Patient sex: F
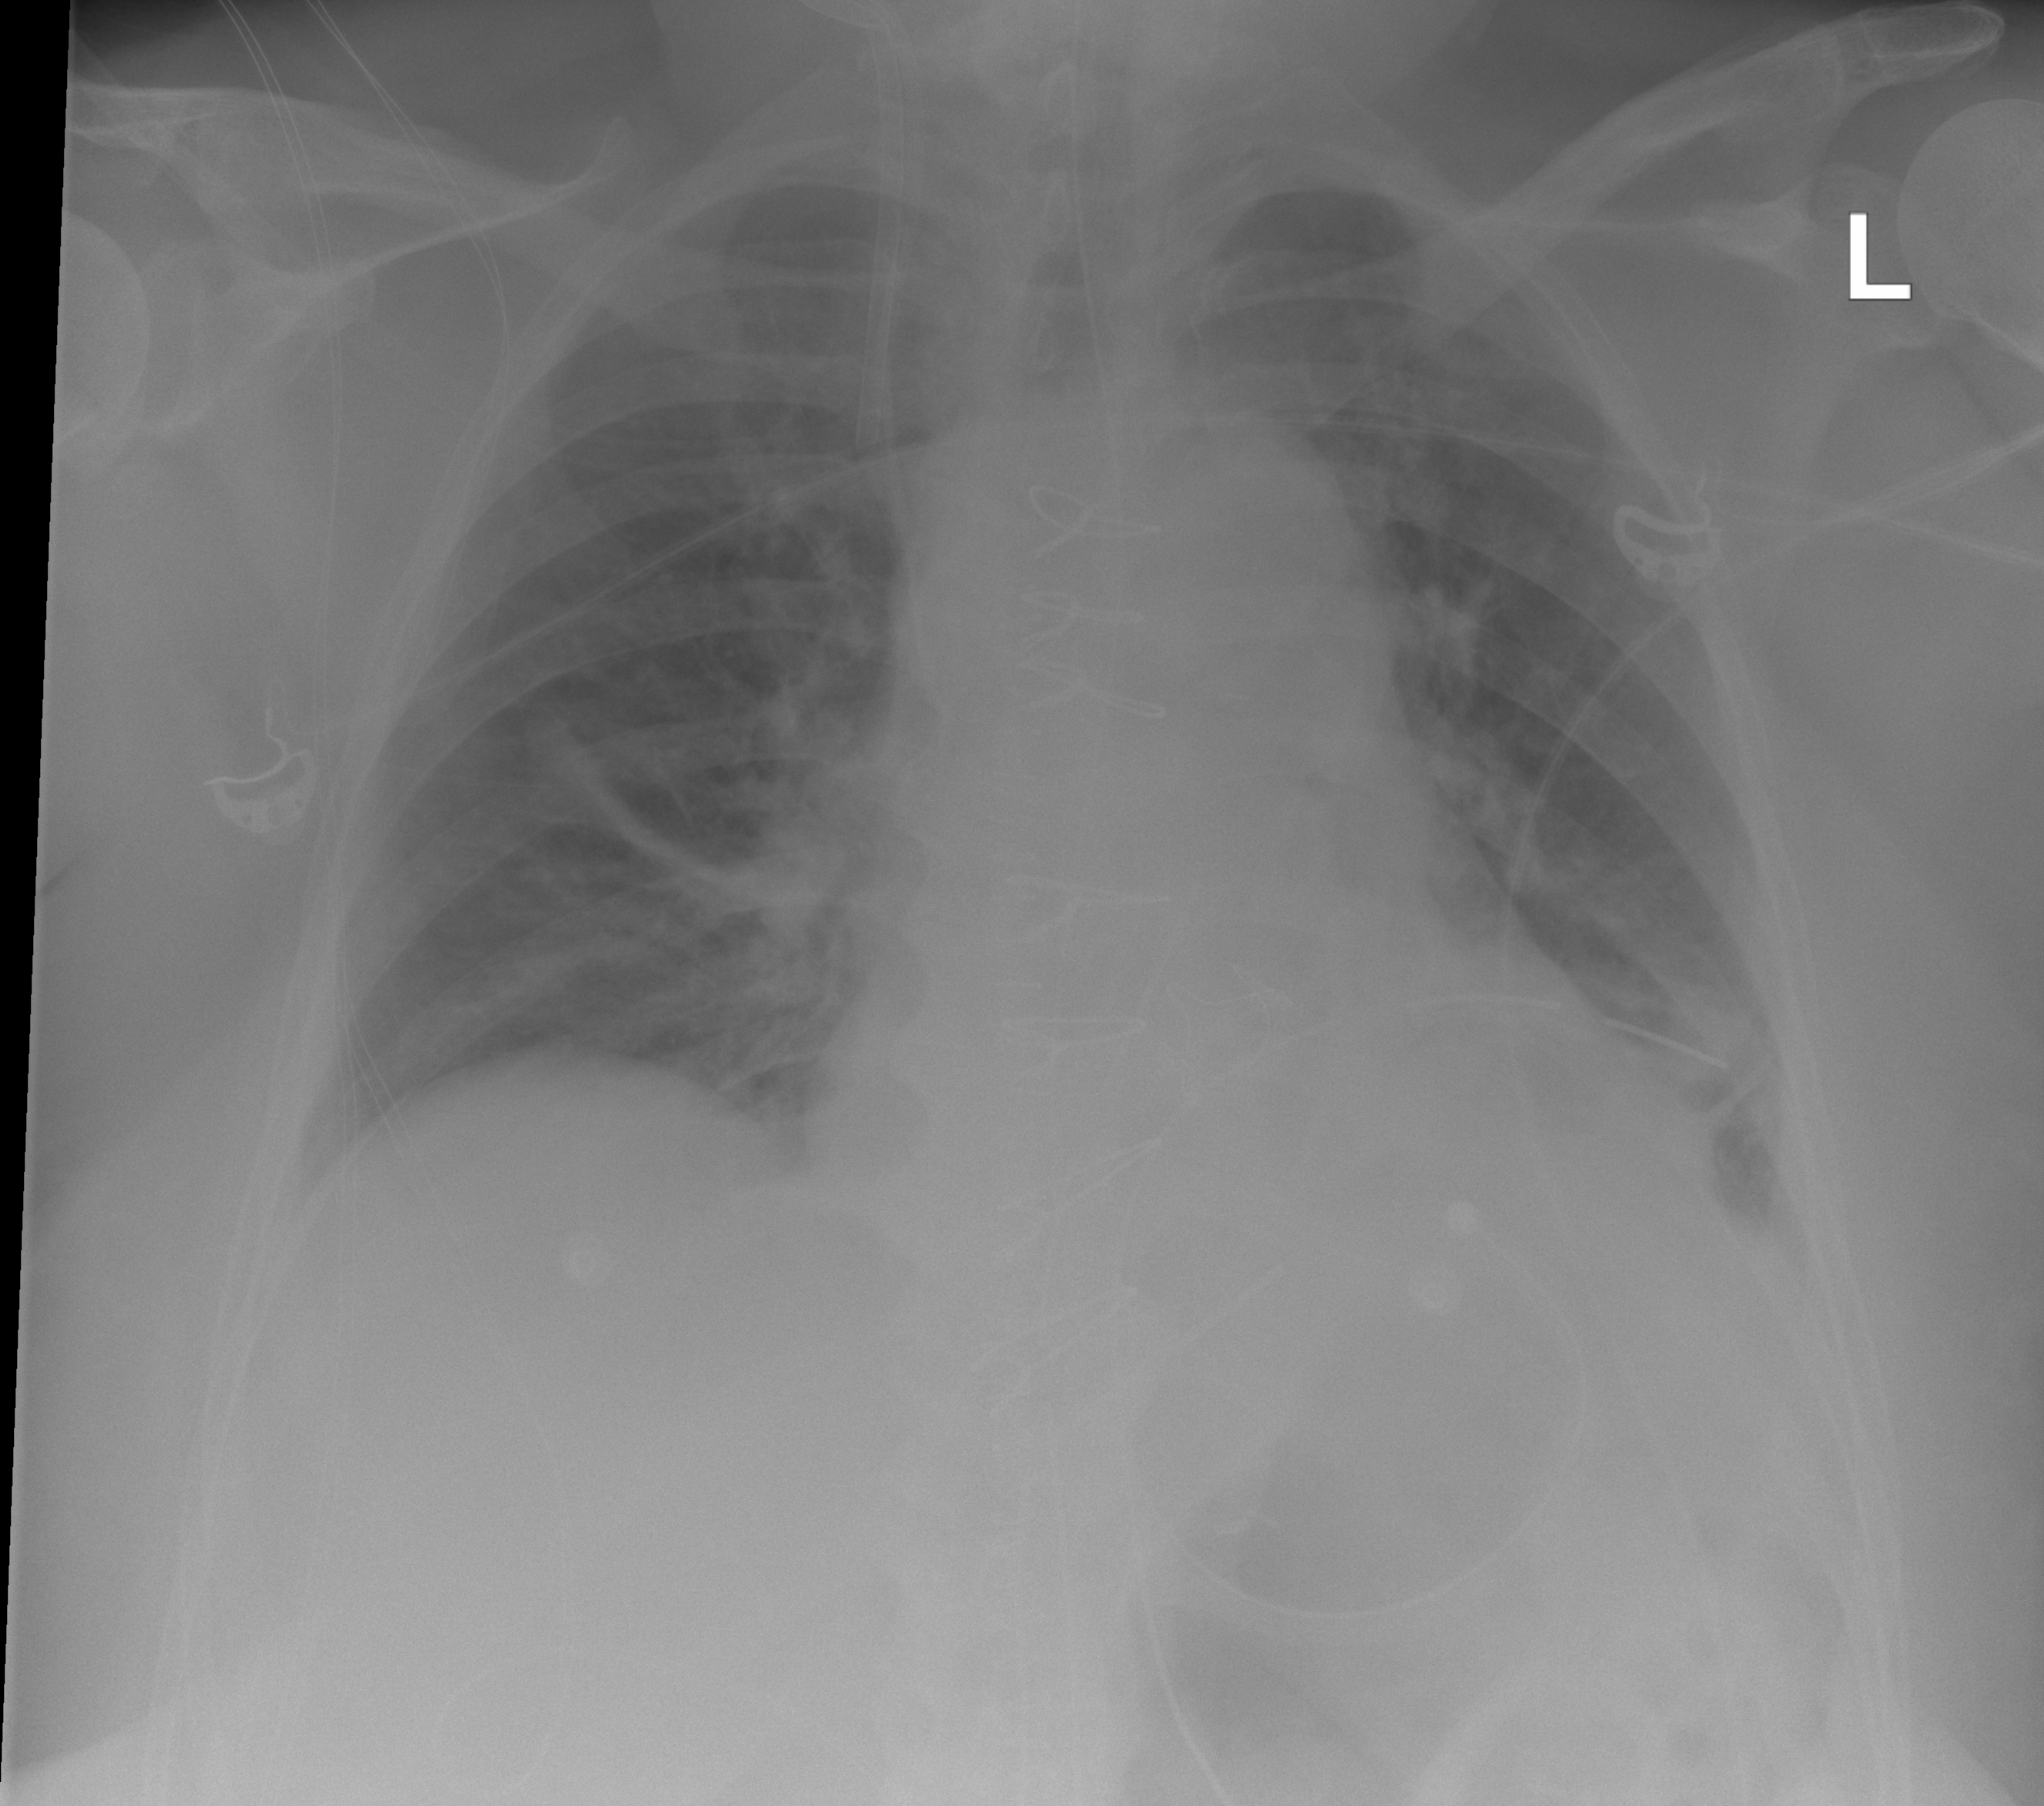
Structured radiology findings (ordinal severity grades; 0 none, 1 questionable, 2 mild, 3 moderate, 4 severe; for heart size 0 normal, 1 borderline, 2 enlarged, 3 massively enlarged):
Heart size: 2
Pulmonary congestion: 0
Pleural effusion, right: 0
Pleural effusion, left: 2
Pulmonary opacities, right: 0
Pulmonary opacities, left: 0
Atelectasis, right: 2
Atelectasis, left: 2